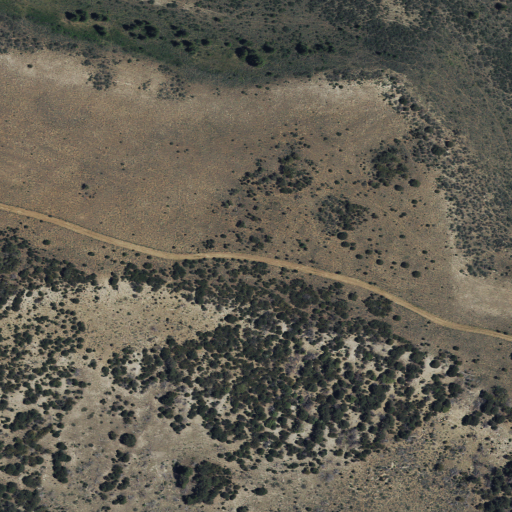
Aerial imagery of ridge(s) in Utah named Steer Ridge containing evergreen forest, shrub, open development, deciduous forest, and low intensity development